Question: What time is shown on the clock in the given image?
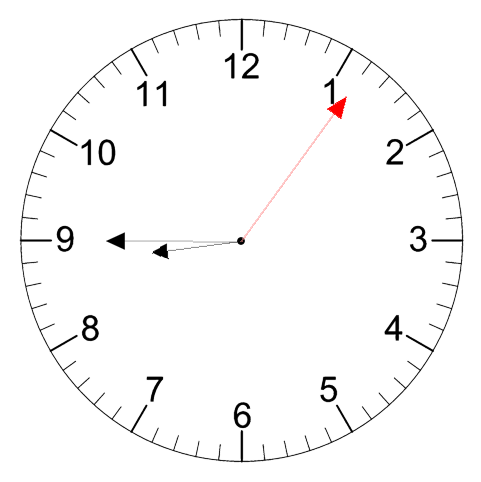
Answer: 08:45:06